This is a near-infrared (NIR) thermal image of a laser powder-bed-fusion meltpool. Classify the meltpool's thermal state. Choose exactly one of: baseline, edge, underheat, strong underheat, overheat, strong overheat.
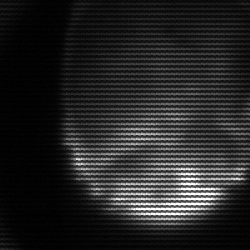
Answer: edge